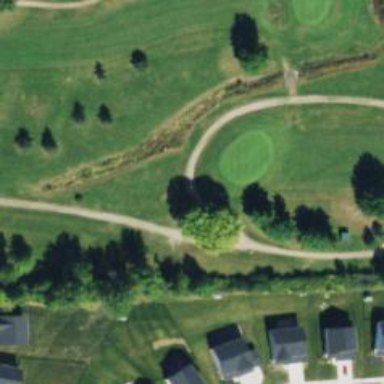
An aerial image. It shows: View of golf hole.